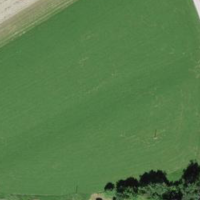
EUNIS habitat code: 52
Species observed at this site:
Symphoricarpos albus